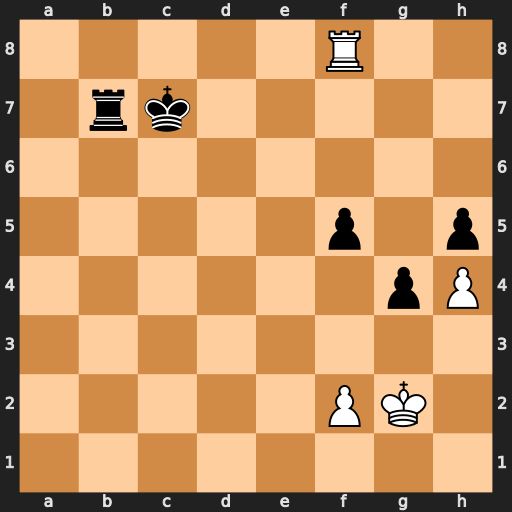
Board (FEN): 5R2/1rk5/8/5p1p/6pP/8/5PK1/8
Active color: w
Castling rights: -
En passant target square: -
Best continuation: Rf7+ Kb8 Rxb7+ Kxb7 Kg3 Kc6 Kf4